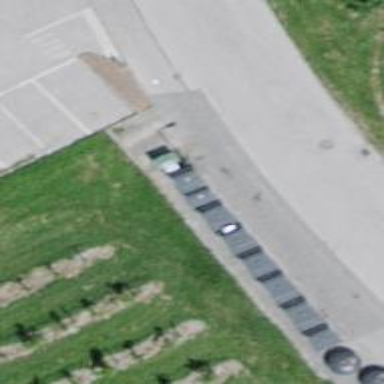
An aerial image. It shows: Recycling container for recycling.